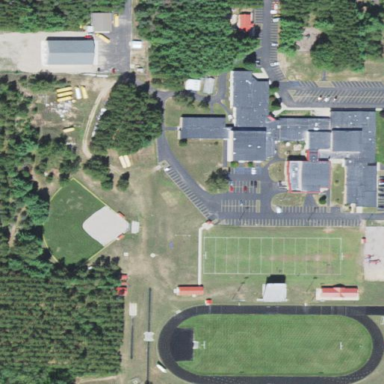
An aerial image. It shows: School.